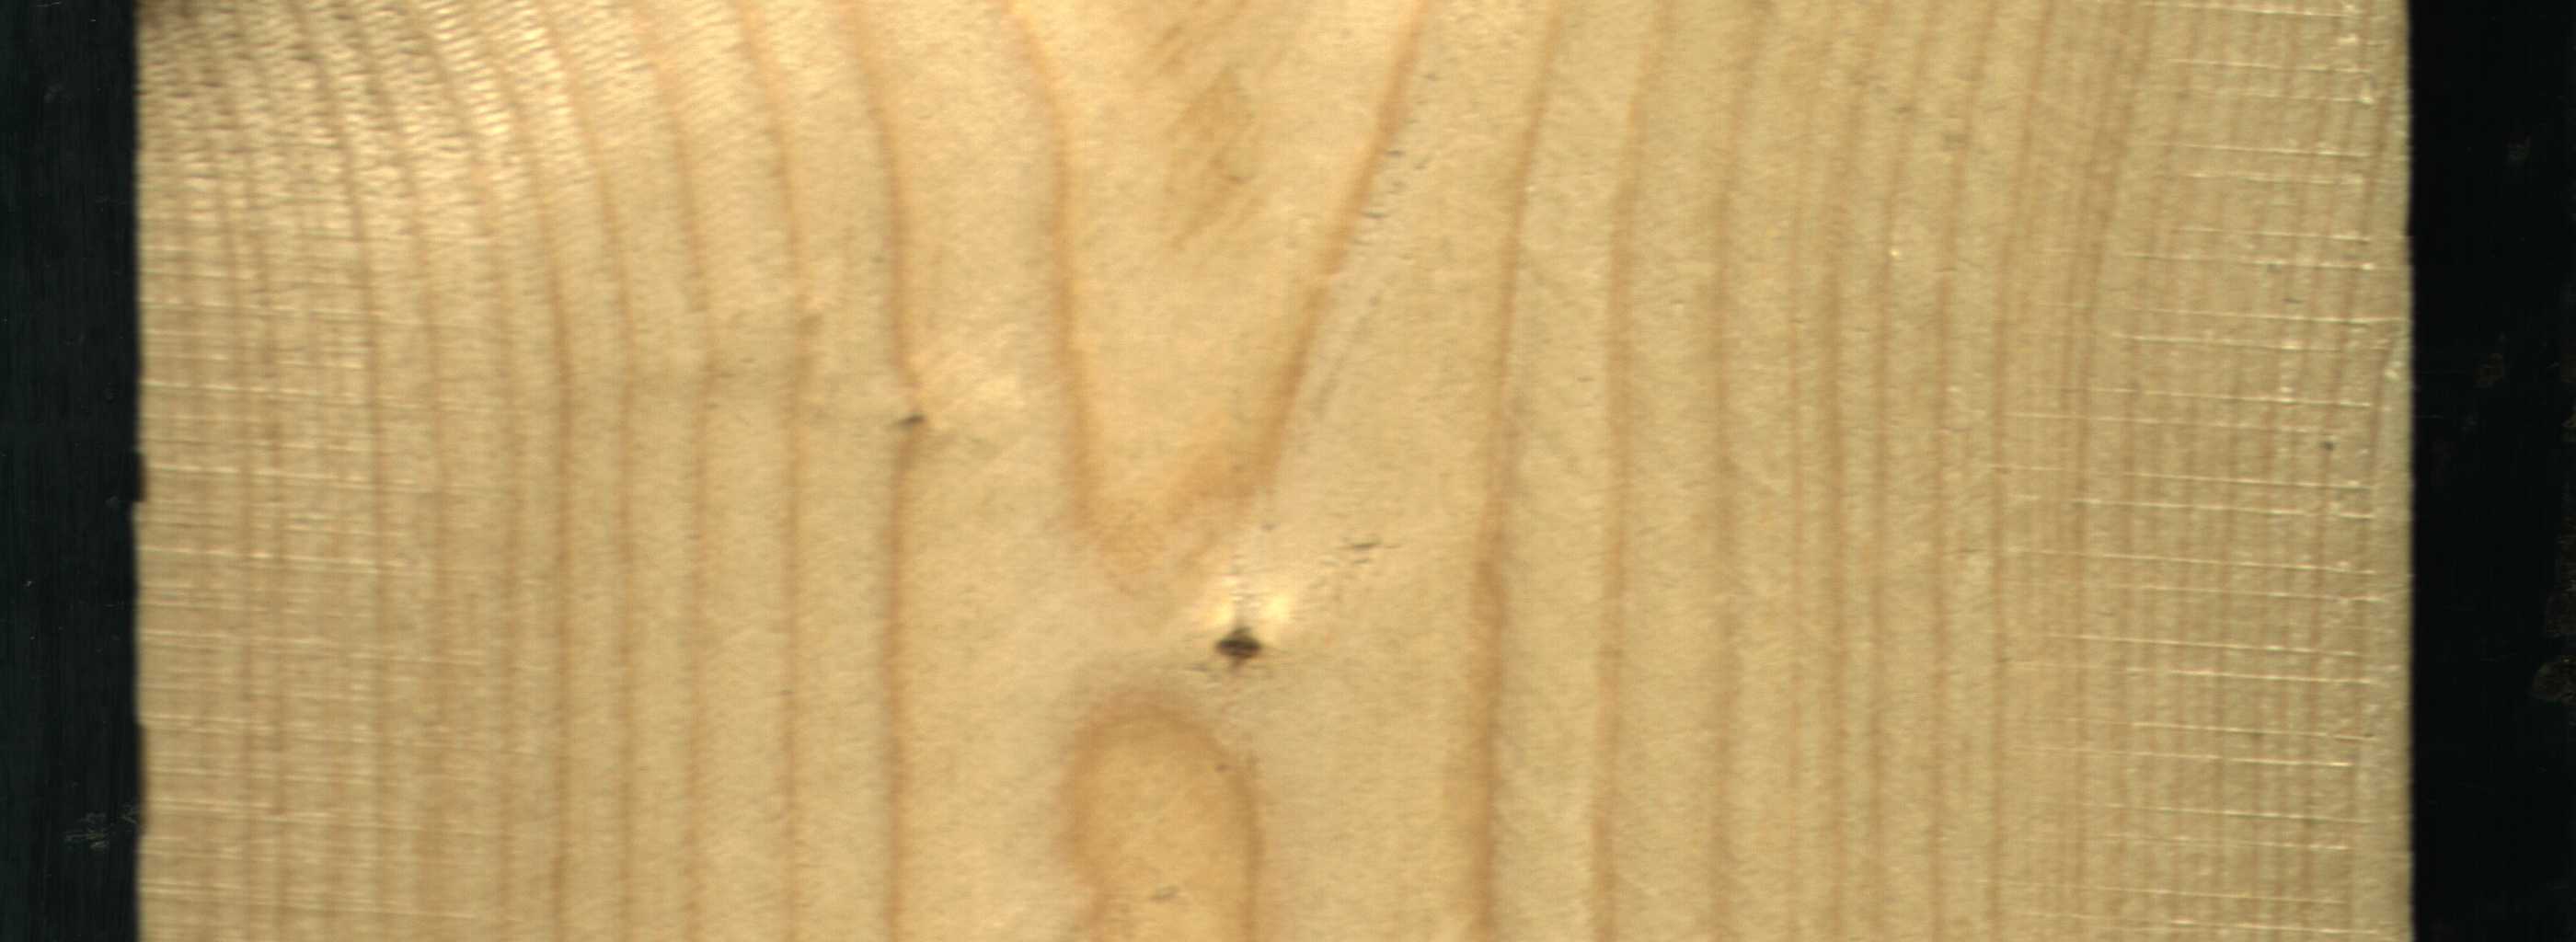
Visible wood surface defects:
Dead_Knot